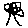
Label: tree